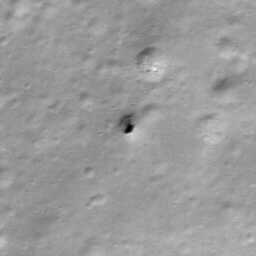
Pit: Stevinus 23
Host crater: Stevinus
Host type: impact_melt
Lunar coordinates: latitude -32.964, longitude 54.025